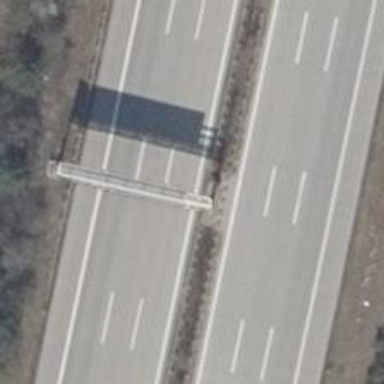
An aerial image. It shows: Bridge with gantry.